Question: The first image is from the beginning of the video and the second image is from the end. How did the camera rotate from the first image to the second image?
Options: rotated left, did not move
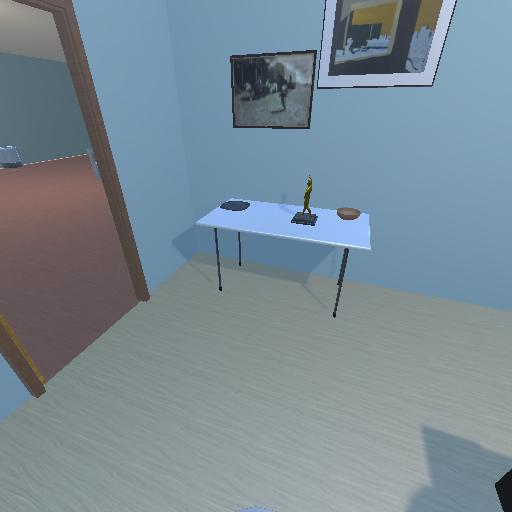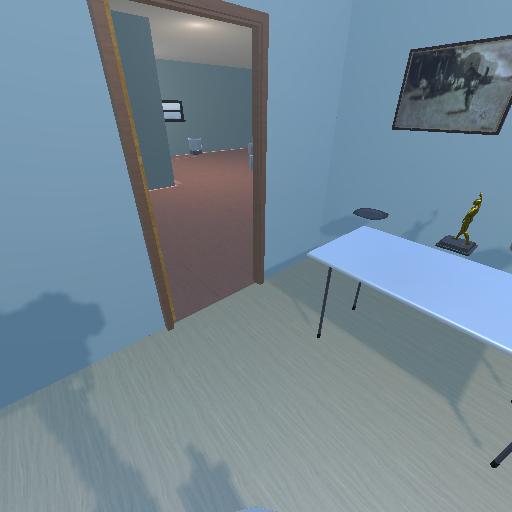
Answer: rotated left